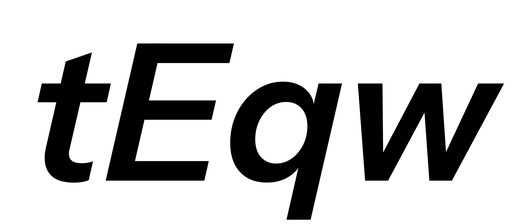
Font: InstrumentSans-Italic_SemiBold_Italic